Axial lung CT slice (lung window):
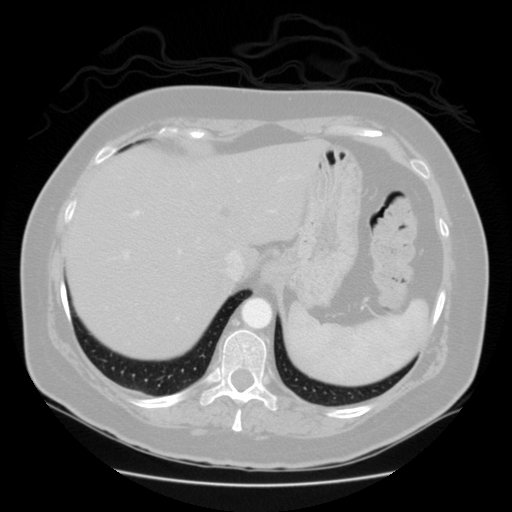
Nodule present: no